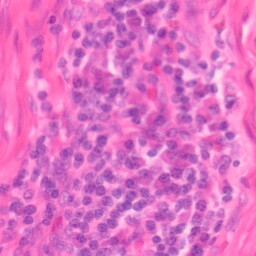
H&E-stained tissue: Colon